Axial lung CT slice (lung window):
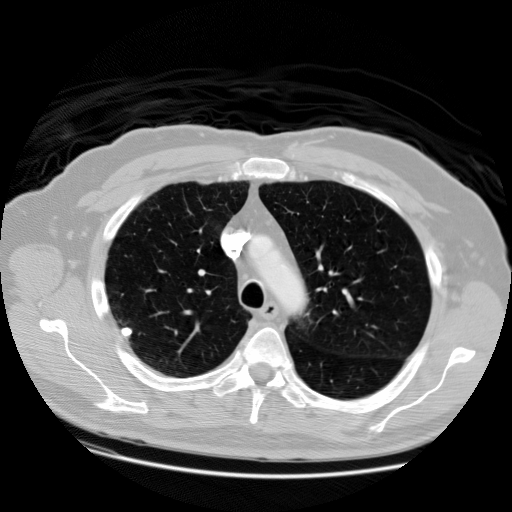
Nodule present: yes
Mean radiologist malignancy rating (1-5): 1.25